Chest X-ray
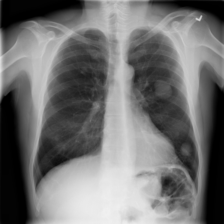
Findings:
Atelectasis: negative
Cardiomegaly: negative
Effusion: negative
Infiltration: negative
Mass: positive
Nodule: negative
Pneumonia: negative
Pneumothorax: negative
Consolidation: negative
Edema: negative
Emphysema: negative
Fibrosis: negative
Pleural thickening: negative
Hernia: negative